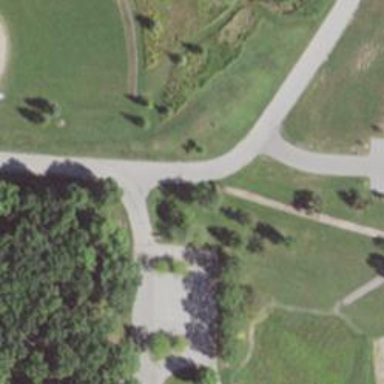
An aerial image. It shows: Memorial site with historic significance.